Question: Here is the failed <URL>. I want to have the div located in the black box in the following image:

How do I have to change the css class for :
'''
#buttonCenter {
width: 250px;
height: 100px;
margin-right:auto;
margin-left:auto;
margin-top:100px;
background-color:gray;
}
'''
Thanks in advance,
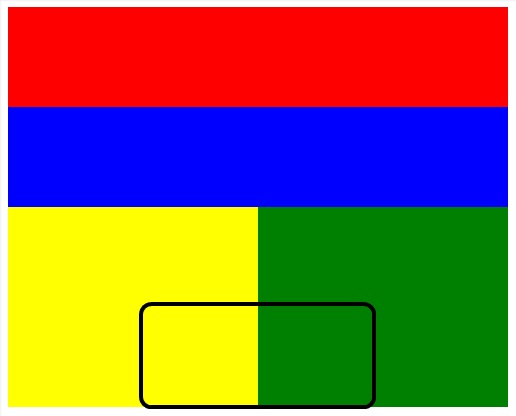
Answer: You will need 'position: relative;' and add 'z-index' as well..
'''
#buttonCenter {
width: 250px;
height: 100px;
margin-right:auto;
margin-left:auto;
margin-top:100px;
background-color:gray;
border: 1px solid #000;
z-index: 1;
position: relative;
}
'''
<URL>
Though would like to tell you that the positioning is just weird, you are floating the elements for no good reasons.
For example, you are applying 'float: left;' for '#row1', '#row2' and '#buttonsContainer' which as they take up entire horizontal space.
Don't use 'id' to identify each element, better use classes, so that you can share a common 'class' between elements holding common styles, because you cannot use same 'id' on a single document, they should be unique.
Also, you are using huge margins, consider using 'position: absolute;' instead